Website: apple
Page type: billing-address
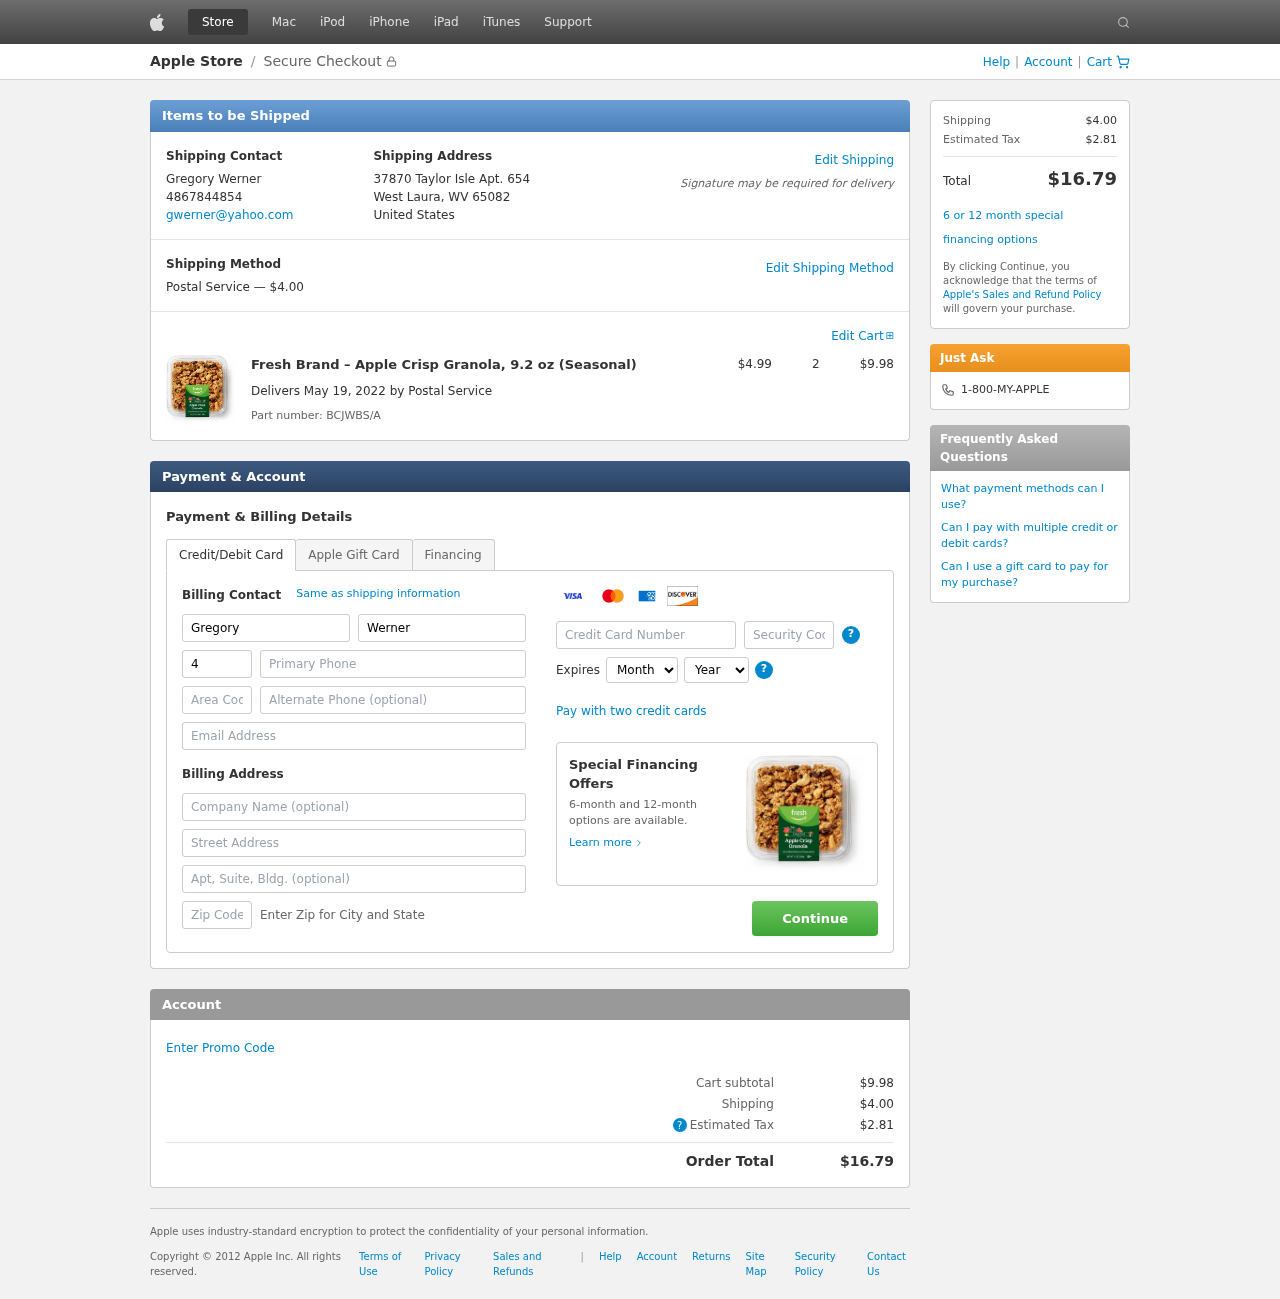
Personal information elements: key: PII_CARD_CVV
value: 568
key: PII_CARD_EXPIRY_MONTH
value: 11
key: PII_CARD_EXPIRY_YEAR
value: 27
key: PII_CARD_NUMBER
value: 2255 1950 5251 4797
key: PII_CITY_STATE_ZIP
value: West Laura, WV 65082
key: PII_COMPANY
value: Watkins, Edwards and Olson
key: PII_COUNTRY
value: United States
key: PII_EMAIL
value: gwerner@yahoo.com
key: PII_FIRSTNAME
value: Gregory
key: PII_FULLNAME
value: Gregory Werner
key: PII_LASTNAME
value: Werner
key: PII_PHONE
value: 4867844854
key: PII_PHONE_ALT
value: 9955845743
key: PII_PHONE_ALT_AREA
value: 995
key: PII_PHONE_AREA
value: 486
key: PII_POSTCODE2
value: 49513
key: PII_STREET
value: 37870 Taylor Isle Apt. 654
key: PII_STREET2
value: Suite 430
Product elements: key: PRODUCT1_NAME
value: Fresh Brand – Apple Crisp Granola, 9.2 oz (Seasonal)
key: PRODUCT1_PRICE
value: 4.99
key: PRODUCT1_QUANTITY
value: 2
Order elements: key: ORDER_SHIPPING_COST
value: $4.00
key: ORDER_SUBTOTAL
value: $9.98
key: ORDER_DELIVERY_DATE
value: May 19, 2022
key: ORDER_PART_NUMBER
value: BCJWBS/A
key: ORDER_TAX
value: $2.81
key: ORDER_TOTAL
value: $16.79